Question: Is there any tested and usable component we can use to show "Count selector" like this?
Our target is to get it working from API v7 .

(Taken from DatePickerDialog)
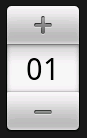
Answer: After some deep testing and using, this is a list of usable Picker widget libraries
- <URL>
When kindly omitted the solution in accepted answer, these widget libraries are very usable if you need alter the design, and you like the way iOS does the wheel slider picker.